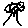
Label: tree